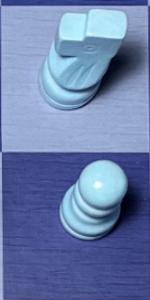
Label: Pawn_White